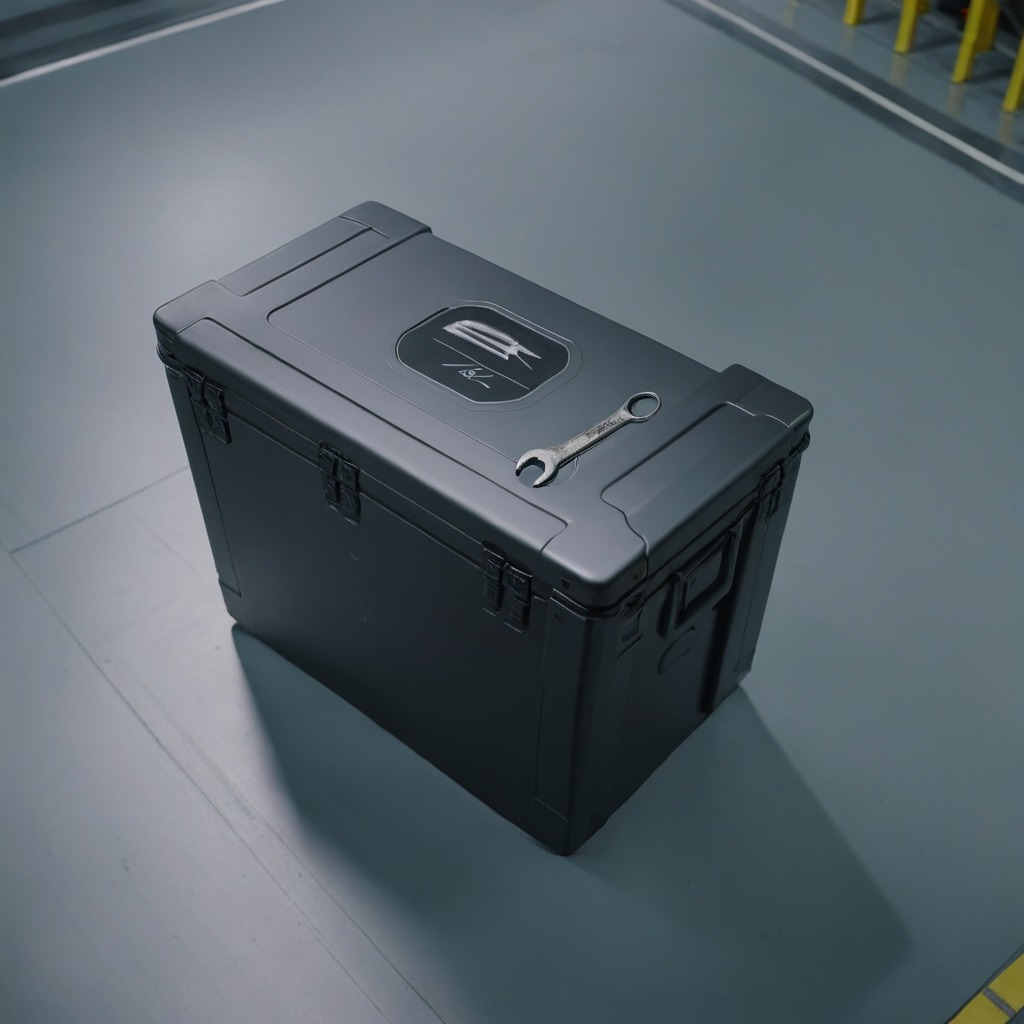
A wrench is lying on a toolbox surface in an airplane hangar workshop.